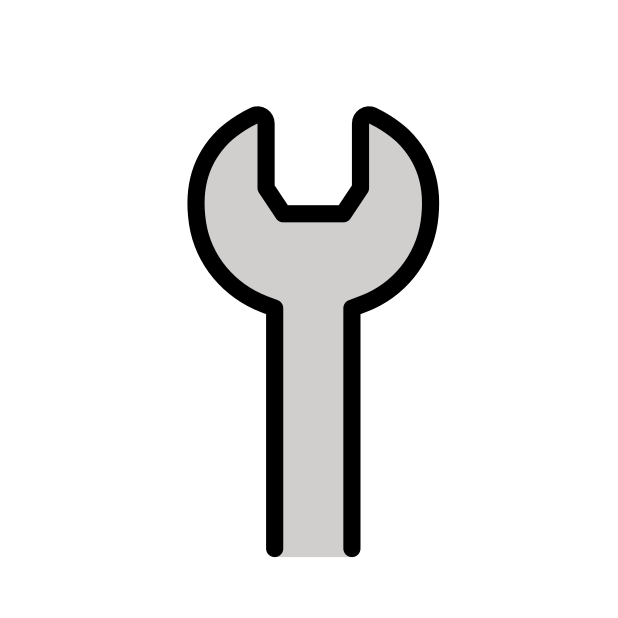
wrench